Question: I've gotten myself into trouble. This ms my markup:
'''
<div class="header_wrap">
<div class="header_row0"><img src="header-940x60.gif"></div>
<table class="header_row1">
<tbody>
<tr>
<td><a href="/">Home</a></td>
<td><a id="menuTrigger" href="#">More</a>
<ul id="menuContent" class="easymenu">
<li><a href="/link1.html">Link 1</a></li>
<li><a href="/link2.html">Link 2</a></li>
</ul></td>
</tr>
</tbody>
</table>
<table class="header_row2">
<tbody>
<tr>
<td><a href="/link3.html">Link 3</a></td>
<td><a href="/link3.html">Link 4</a></td>
</tr>
</tbody>
</table>
</div>
'''
To summarize, there are three items inside header_wrap:
1. header_row0
2. header_row1
3. header_row2
My objective is to position the header-940x60.gif image such that it appears as a background behind 'header_row1' and 'header_row2'. But here is what I CANNOT do:
1. I cannot place the header.gif in the background. The image's height may vary and I therefore must use header.gif inside an  tag without specifying dimensions. Besides I'll need alt tags for SEO sometime in the future.
2. I cannot use position: relative and position: absolute because the #menuContent is position: absolute. It needs to be positioned w.r.t. the page, using relative positioning on any of its container just srcews every thing up.
3. The height of the image is not known so I cannot use negative margins.
Please advice best way to achieve the following result without relative positioning:

PS: In the screenshot you'll notice the the popup menu is not aligned with the left side of its trigger. This is the main problem.
This <URL> contains a skinned down version of the markup.
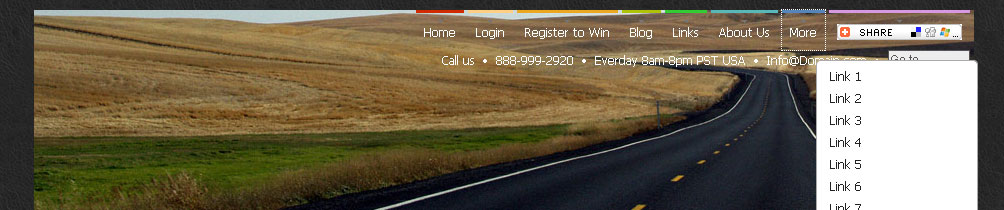
Answer: I used floats to achieve the overlapping effect. The first div was floated and then 'width: 0' so that it does not occupy any space but still show the content (add 'overflow: visible' if necessary). Since the div does not occupy any space the two tables (or divs if you choose) will appear over the image. A clearing div makes sure all remaining content appears the background image div.
<URL>